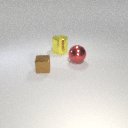
small brown metal cube in front of large yellow metal cylinder